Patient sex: M
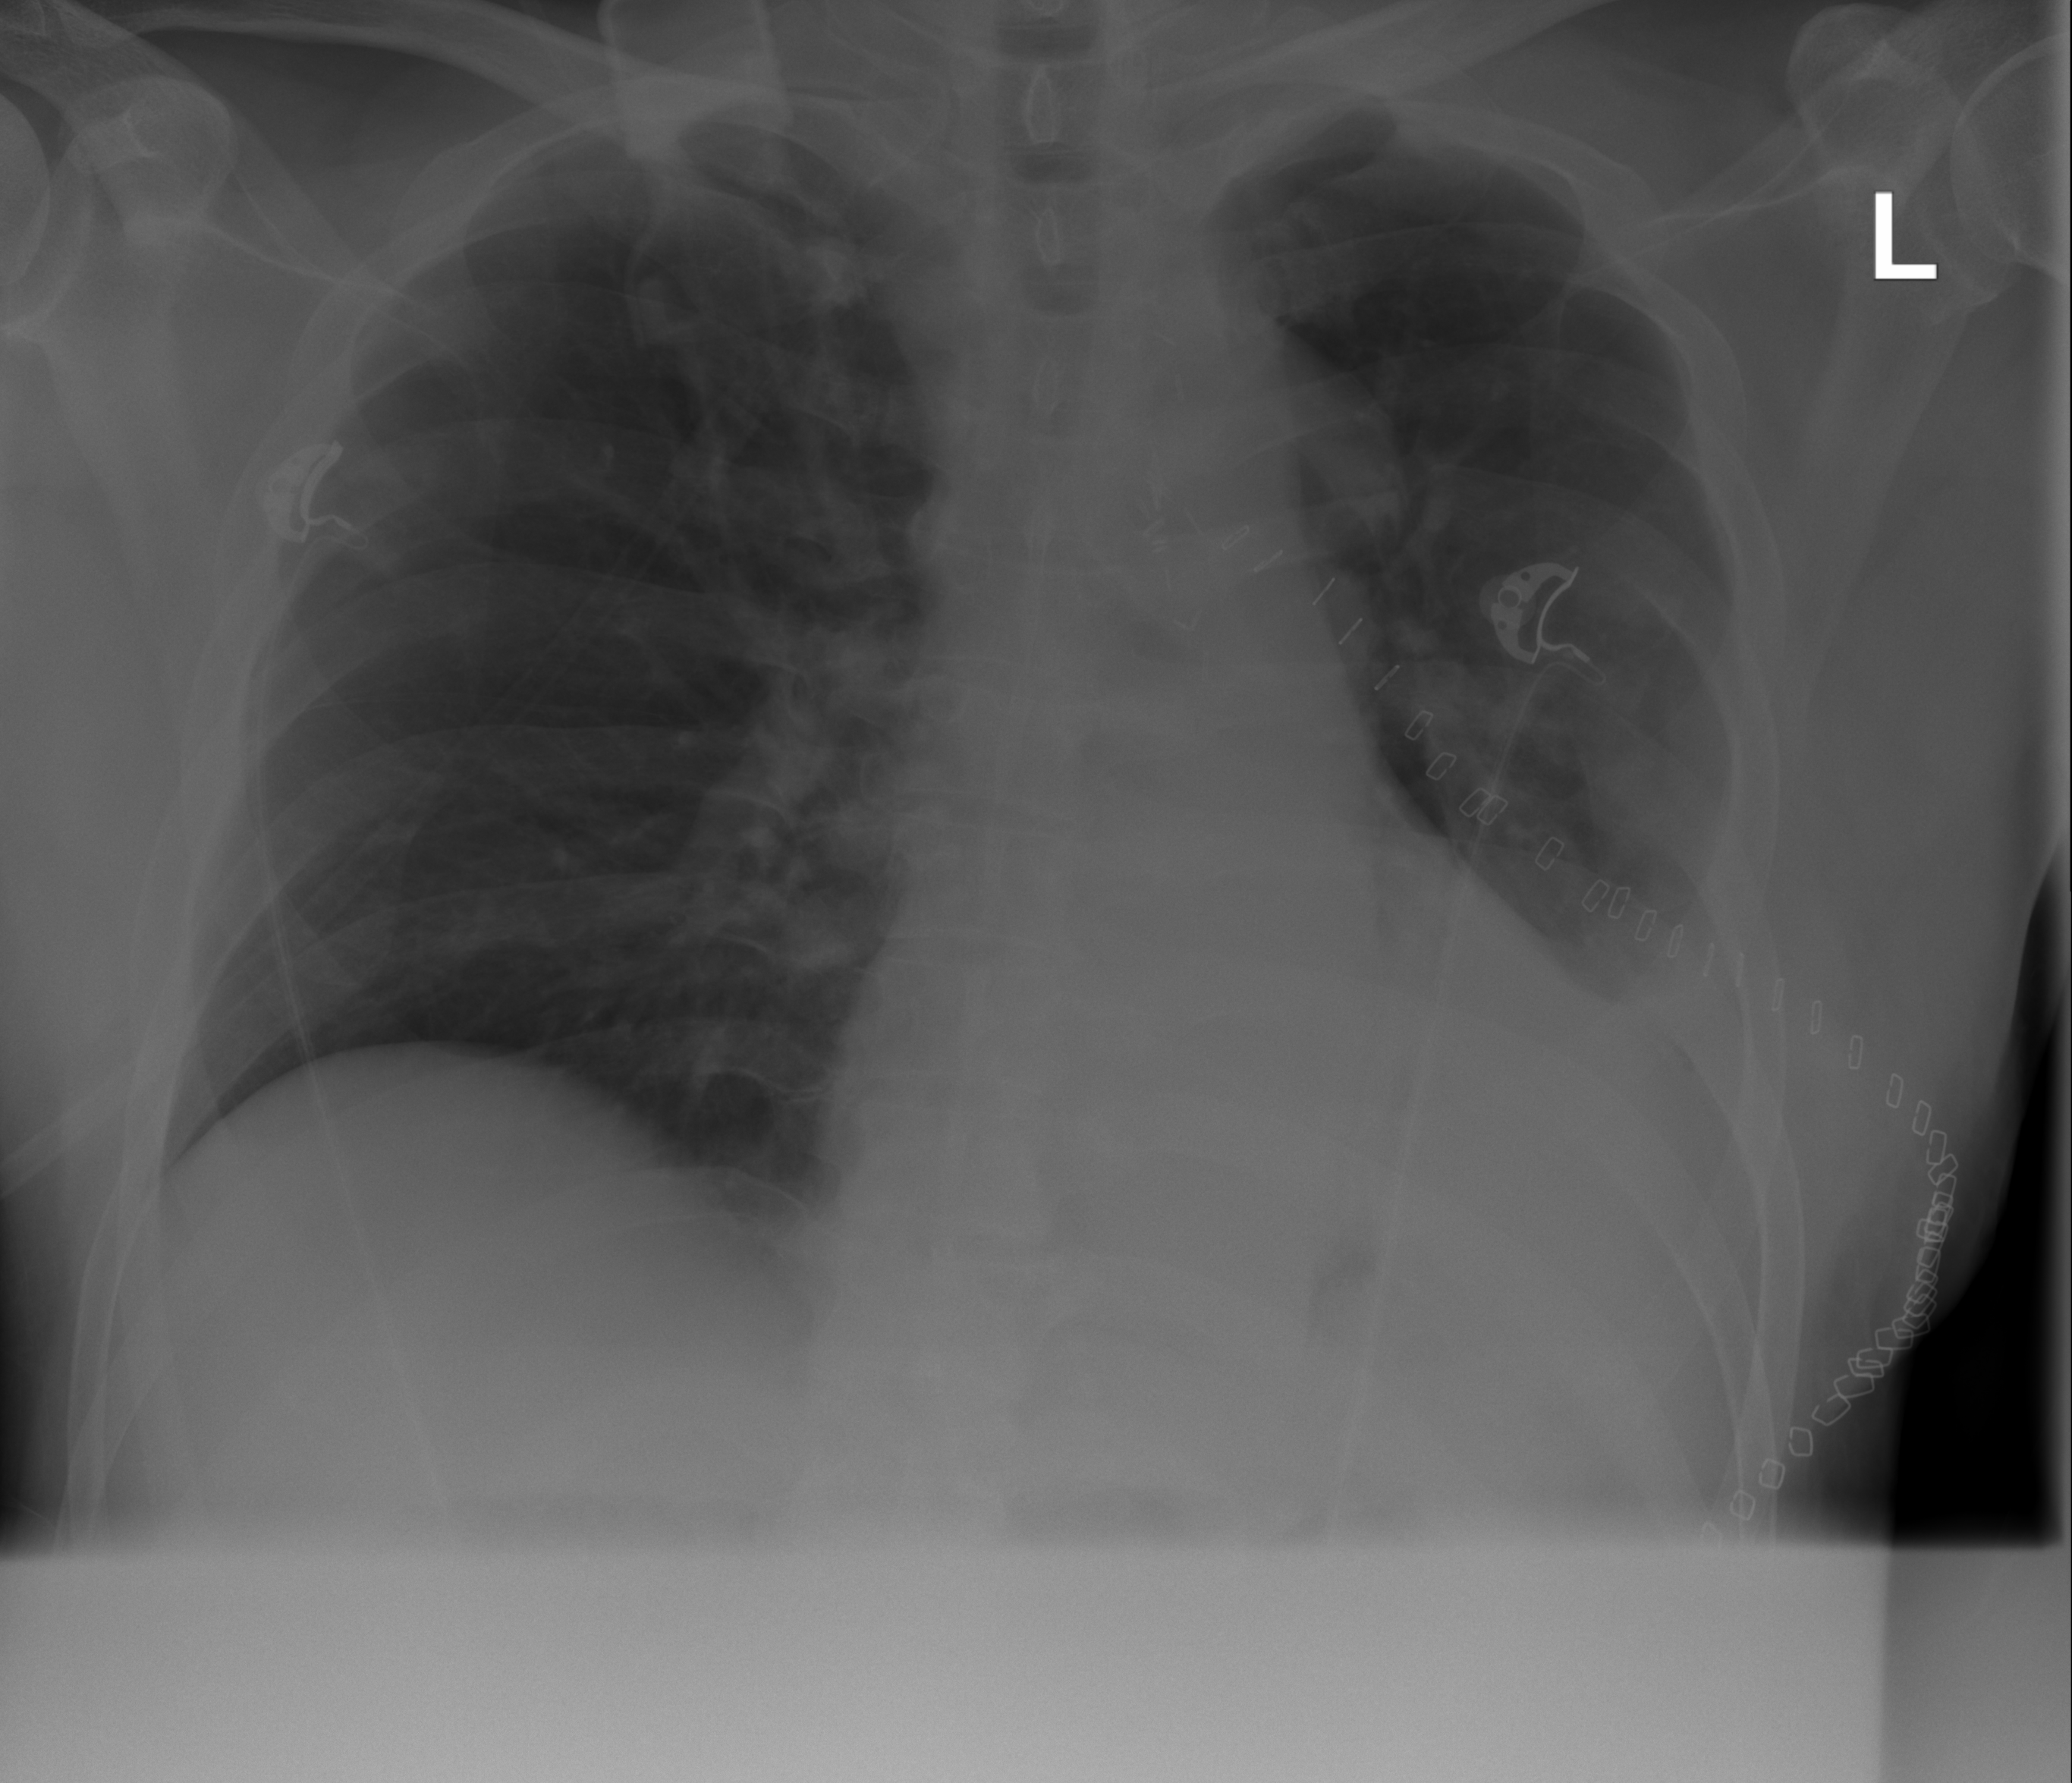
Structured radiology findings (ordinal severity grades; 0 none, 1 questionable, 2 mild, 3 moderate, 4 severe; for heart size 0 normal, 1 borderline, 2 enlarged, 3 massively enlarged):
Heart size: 2
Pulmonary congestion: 0
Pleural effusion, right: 0
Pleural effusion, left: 3
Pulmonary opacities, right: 0
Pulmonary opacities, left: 0
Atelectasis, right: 0
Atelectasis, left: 3